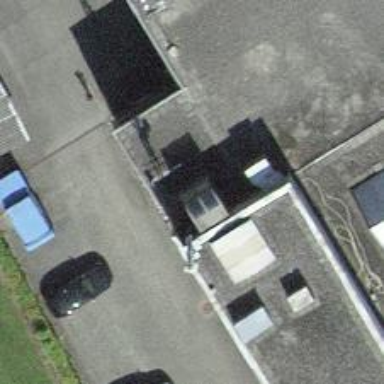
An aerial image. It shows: Antenna.